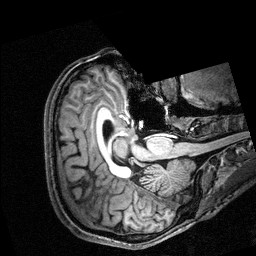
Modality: T1w
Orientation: axial